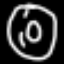
Label: donut